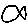
Label: fish